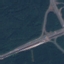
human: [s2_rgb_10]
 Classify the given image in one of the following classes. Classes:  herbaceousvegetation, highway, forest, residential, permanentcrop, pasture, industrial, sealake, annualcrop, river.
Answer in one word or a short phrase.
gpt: Highway